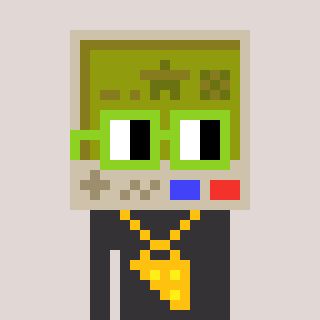
a pixel art character with square light green glasses, a gameboy-shaped head and a grayscale-colored body on a warm background